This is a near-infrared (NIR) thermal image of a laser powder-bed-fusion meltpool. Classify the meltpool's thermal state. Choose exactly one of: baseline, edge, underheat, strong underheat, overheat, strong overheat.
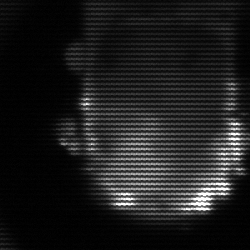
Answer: baseline